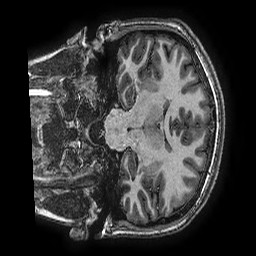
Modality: T1w
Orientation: coronal
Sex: female
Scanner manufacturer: ge
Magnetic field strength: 3 T
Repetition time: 0.00766 s
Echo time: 0.003476 s